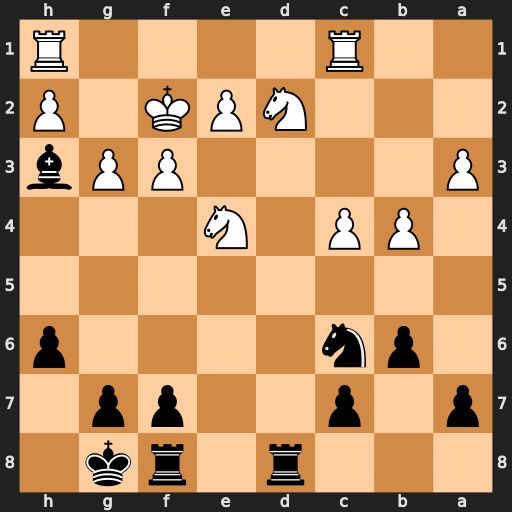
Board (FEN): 3r1rk1/p1p2pp1/1pn4p/8/1PP1N3/P4PPb/3NPK1P/2R4R
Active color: b
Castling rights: -
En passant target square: -
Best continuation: f5 Nc3 Rxd2